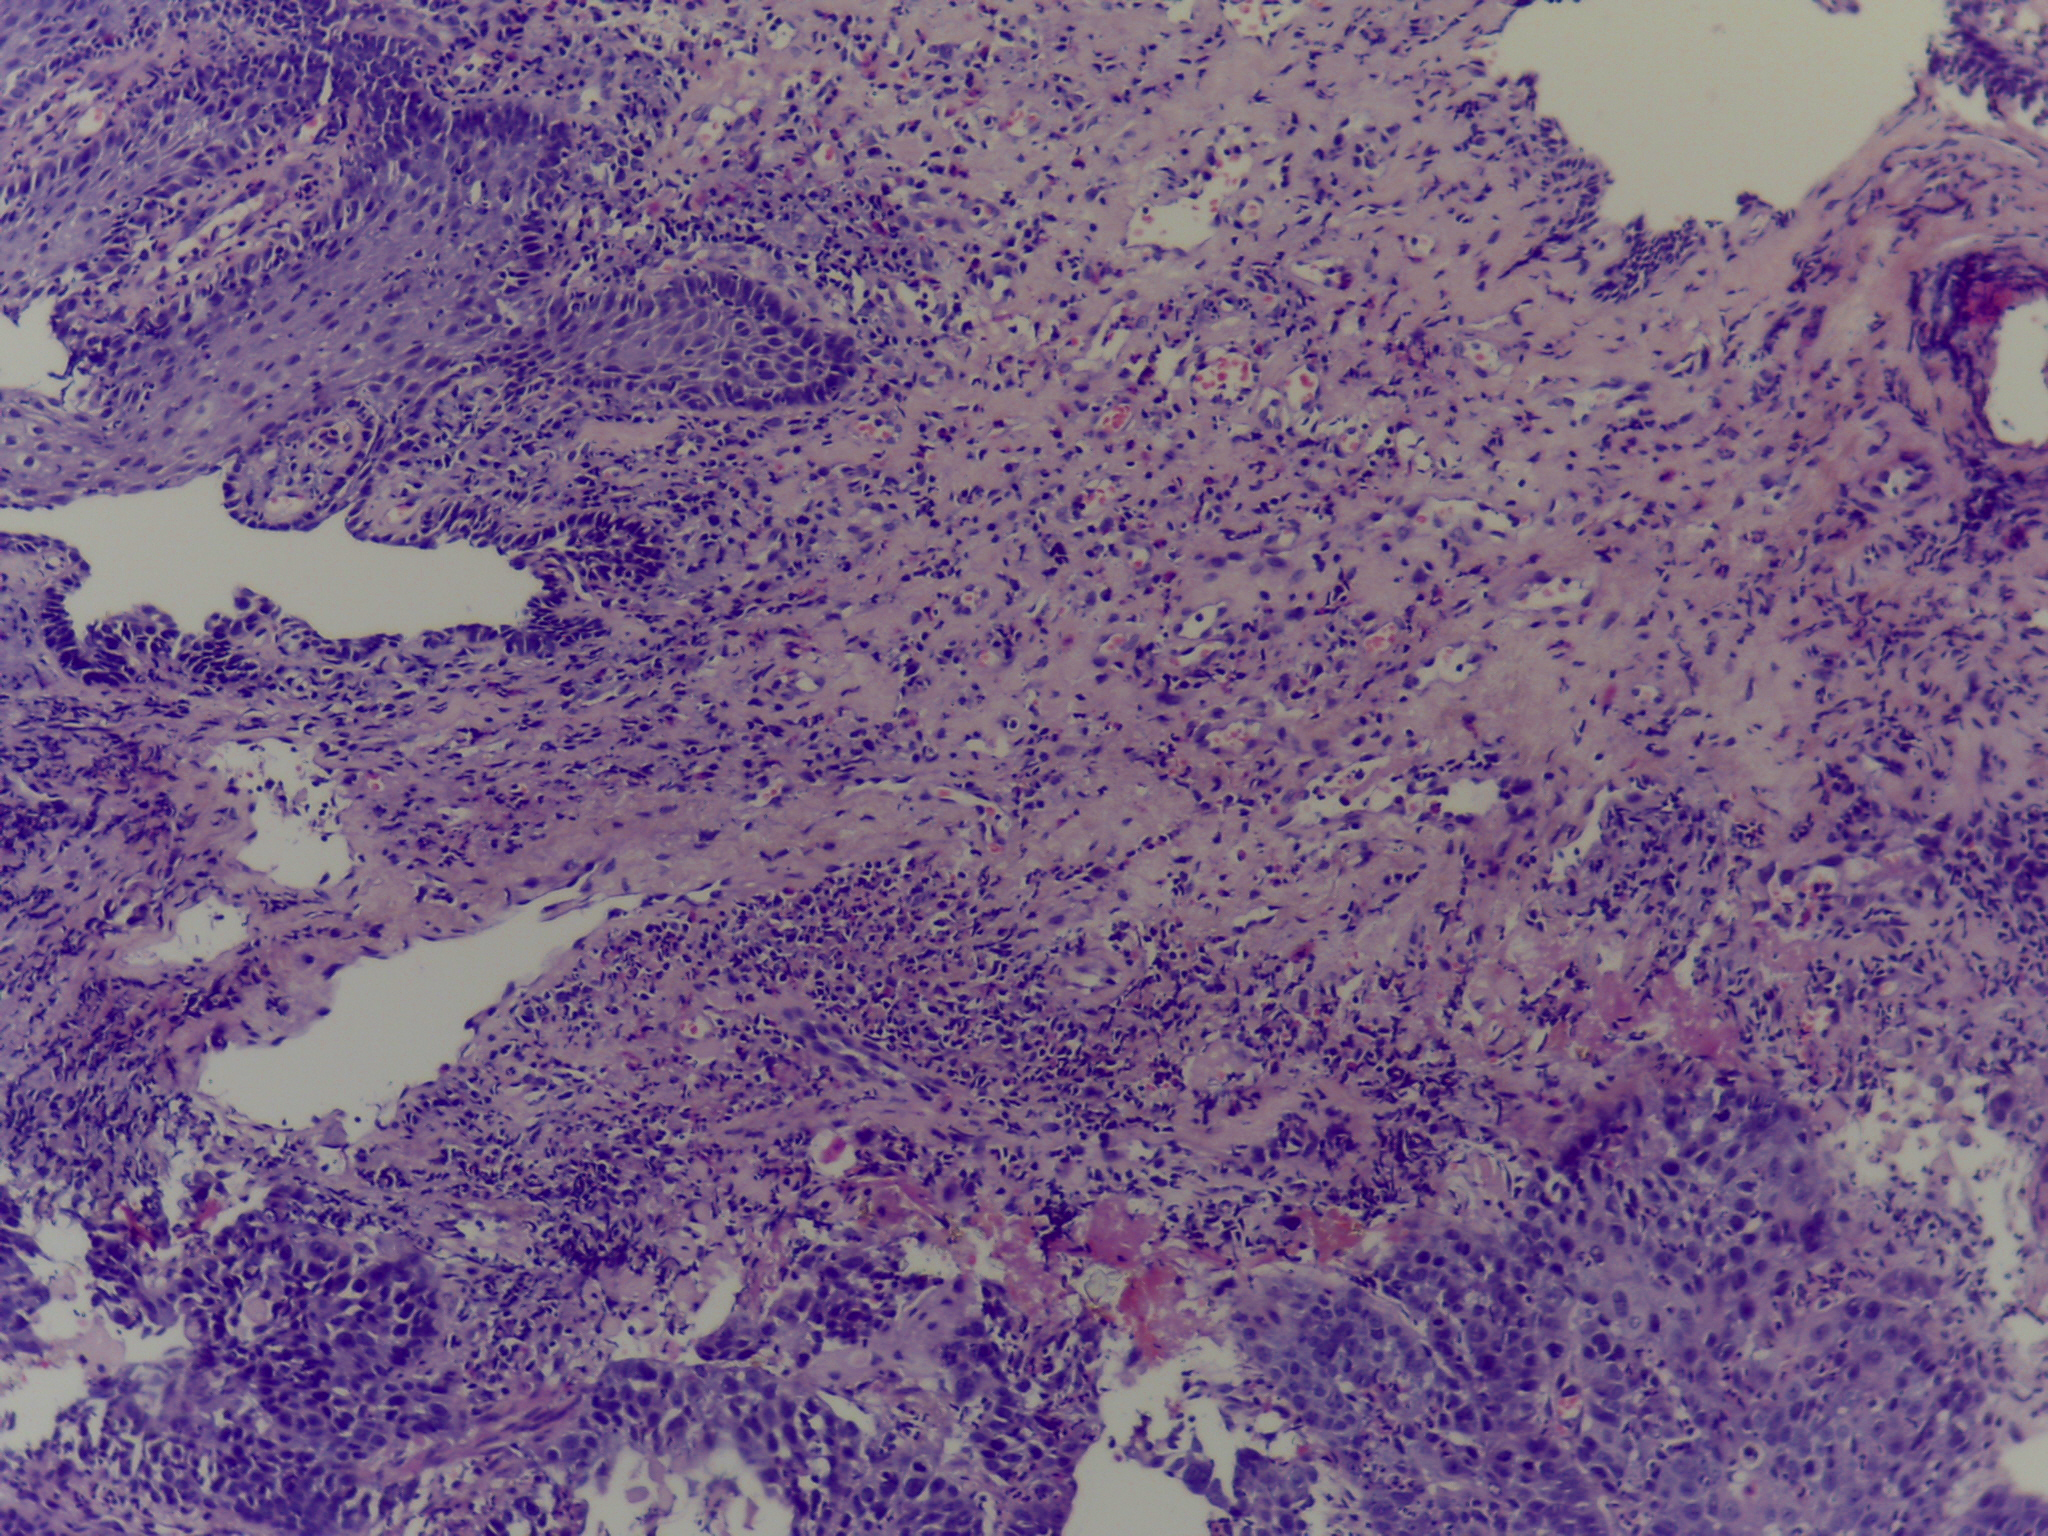
Diagnosis: OSCC